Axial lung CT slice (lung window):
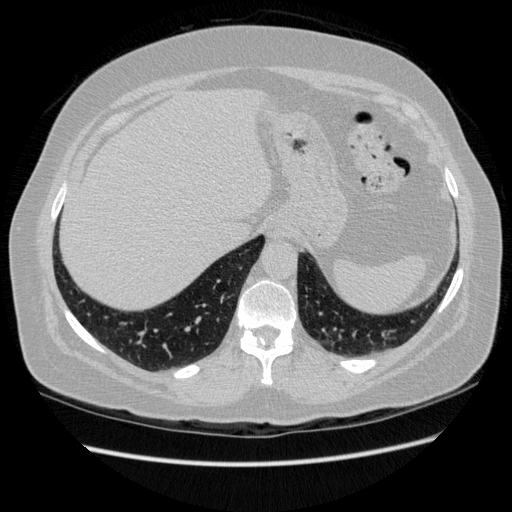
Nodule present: no